Question: When configuring sharepoint 2010 this error occure

After little googling they said install something called "Chart Control" and it will be fixed.
I did. But it didn't fixed the problem.
Any suggestion ?
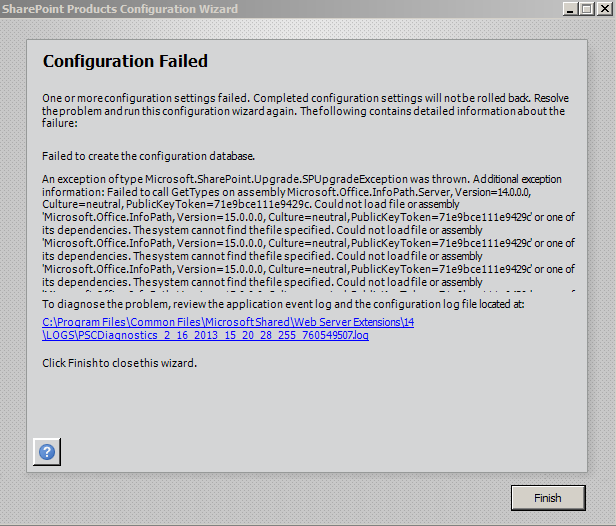
Answer: Thanks sga101. I uninstalled Microsoft office 2013 and relunched the configuration and it worked successfully